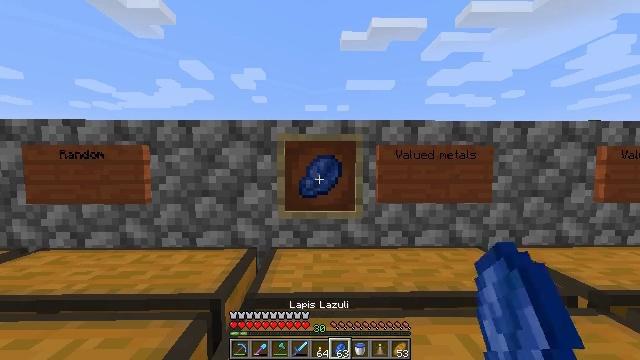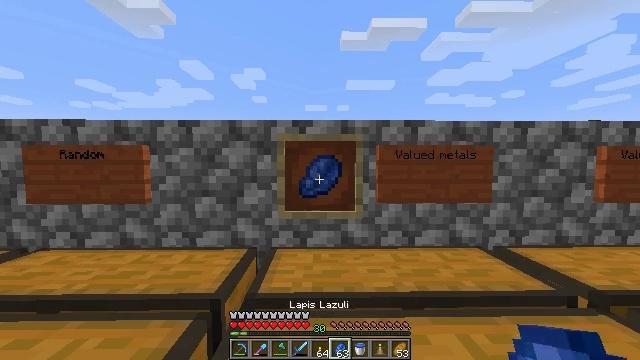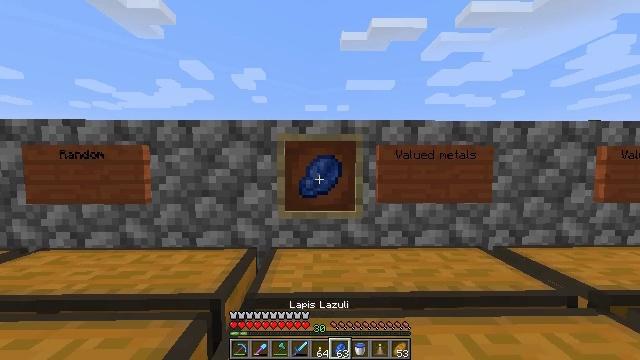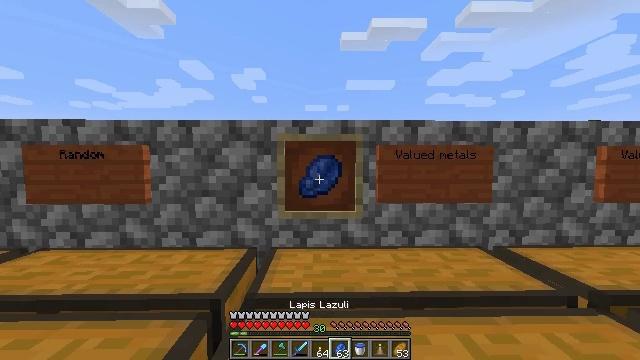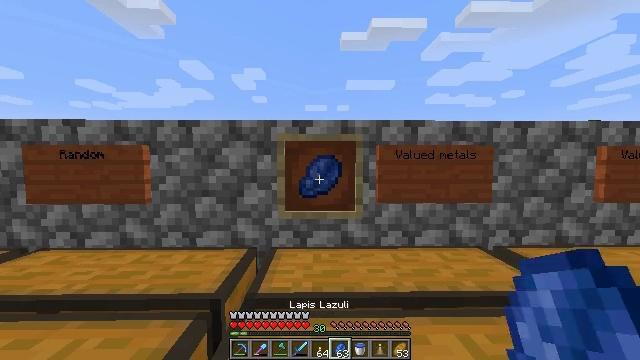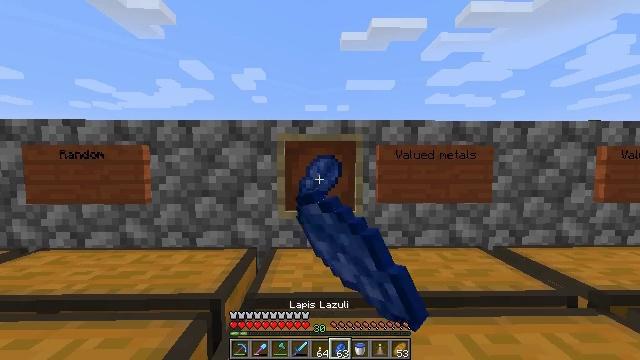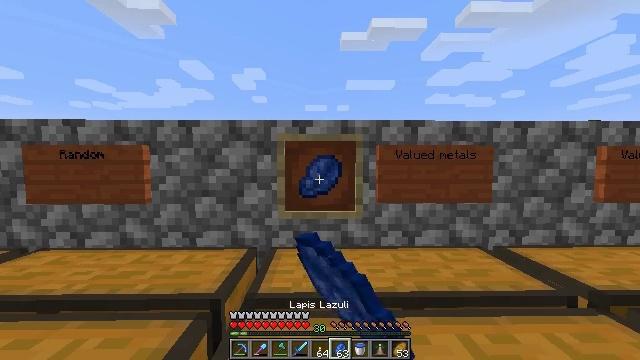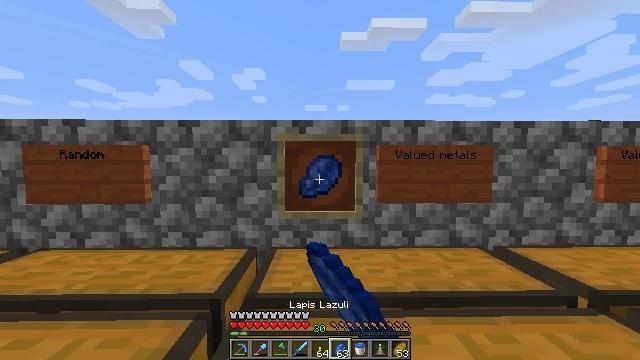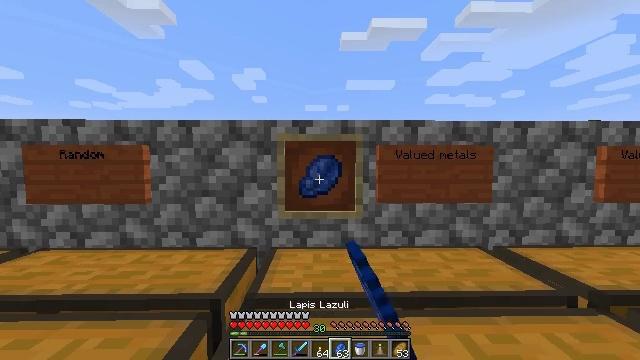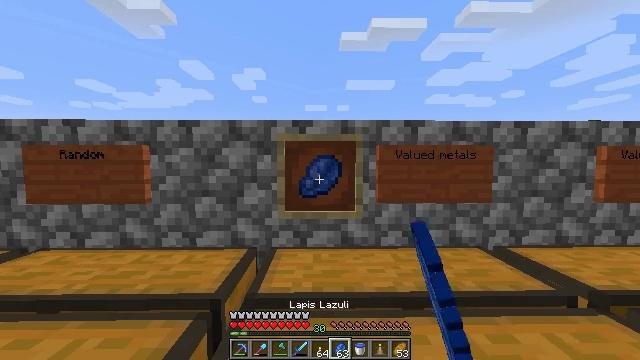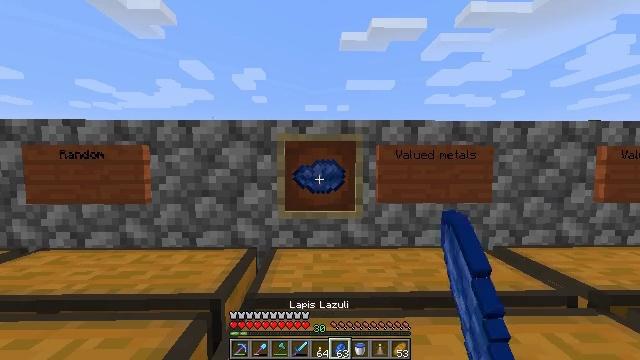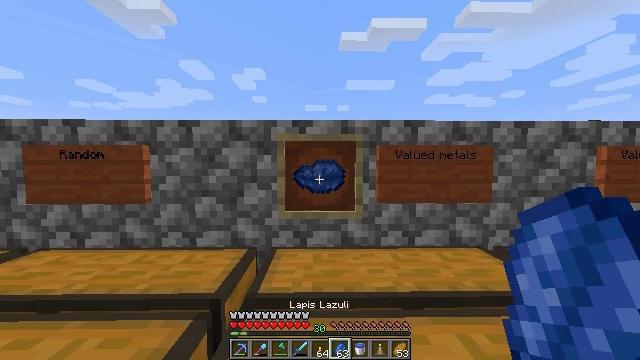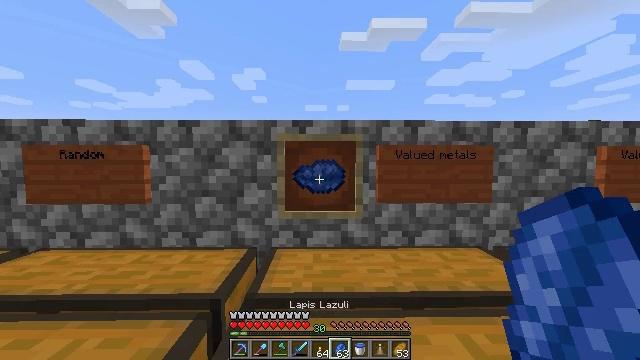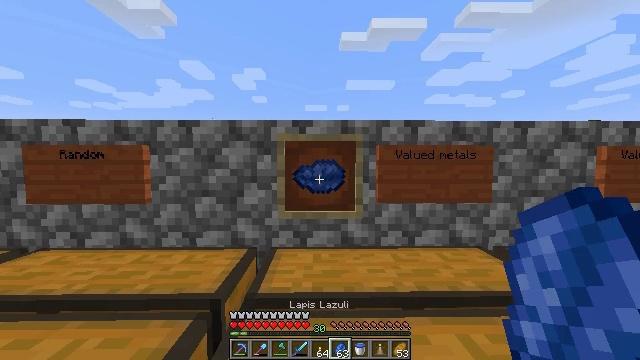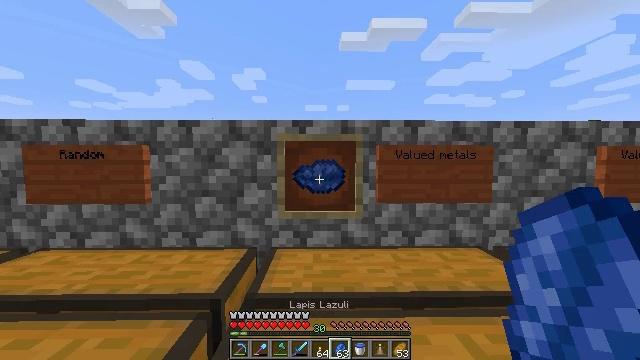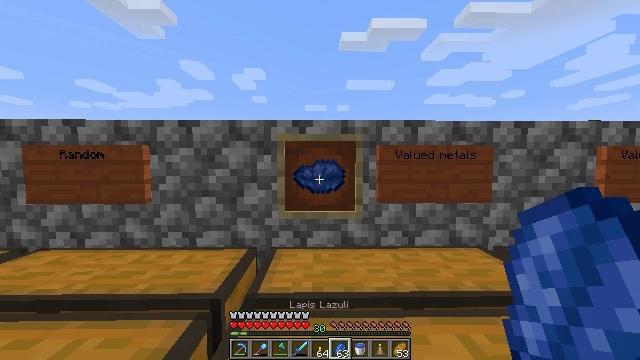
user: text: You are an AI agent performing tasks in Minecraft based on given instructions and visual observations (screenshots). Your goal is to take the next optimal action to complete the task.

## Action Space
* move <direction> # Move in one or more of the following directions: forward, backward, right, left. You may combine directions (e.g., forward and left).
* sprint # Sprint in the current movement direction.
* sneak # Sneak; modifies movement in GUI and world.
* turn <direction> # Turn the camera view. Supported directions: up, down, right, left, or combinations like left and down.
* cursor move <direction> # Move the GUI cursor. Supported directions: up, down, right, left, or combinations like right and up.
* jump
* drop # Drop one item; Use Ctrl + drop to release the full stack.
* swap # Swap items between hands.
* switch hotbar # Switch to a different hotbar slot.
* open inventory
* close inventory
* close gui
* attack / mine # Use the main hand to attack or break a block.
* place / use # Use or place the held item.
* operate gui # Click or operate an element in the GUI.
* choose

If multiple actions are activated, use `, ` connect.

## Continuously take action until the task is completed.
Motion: motion action
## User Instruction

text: Craft a diamond hoe.
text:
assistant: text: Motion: no_op
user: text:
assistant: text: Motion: no_op
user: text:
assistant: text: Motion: no_op
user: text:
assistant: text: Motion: use / place
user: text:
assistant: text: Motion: use / place
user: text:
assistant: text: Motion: use / place
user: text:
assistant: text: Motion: use / place
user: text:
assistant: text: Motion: no_op
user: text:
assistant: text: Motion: no_op
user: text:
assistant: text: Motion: no_op
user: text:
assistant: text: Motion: no_op
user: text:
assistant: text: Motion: no_op
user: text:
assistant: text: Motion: no_op
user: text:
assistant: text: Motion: no_op
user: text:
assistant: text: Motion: no_op
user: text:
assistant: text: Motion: no_op
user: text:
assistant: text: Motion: no_op
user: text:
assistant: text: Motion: no_op
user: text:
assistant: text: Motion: no_op
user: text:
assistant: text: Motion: no_op
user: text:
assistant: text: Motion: use / place
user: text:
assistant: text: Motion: use / place
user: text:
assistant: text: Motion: use / place
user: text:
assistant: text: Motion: use / place
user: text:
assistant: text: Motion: no_op
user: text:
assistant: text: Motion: no_op
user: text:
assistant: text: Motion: no_op
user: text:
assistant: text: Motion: use / place
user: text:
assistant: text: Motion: use / place
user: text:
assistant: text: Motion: use / place